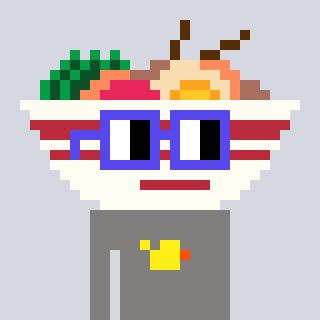
a pixel art character with square blue glasses, a noodles-shaped head and a bluegrey-colored body on a cool background